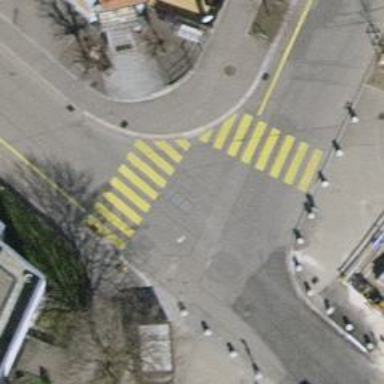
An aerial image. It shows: Marked zebra crossing on the road.